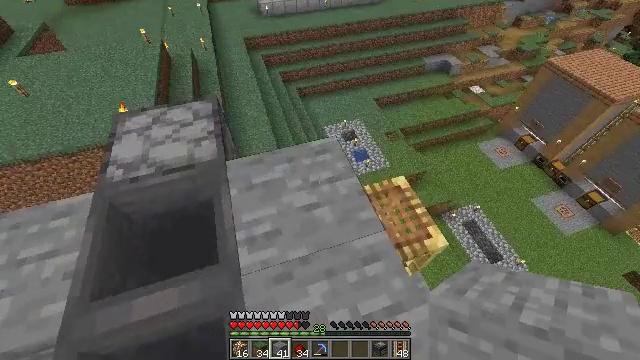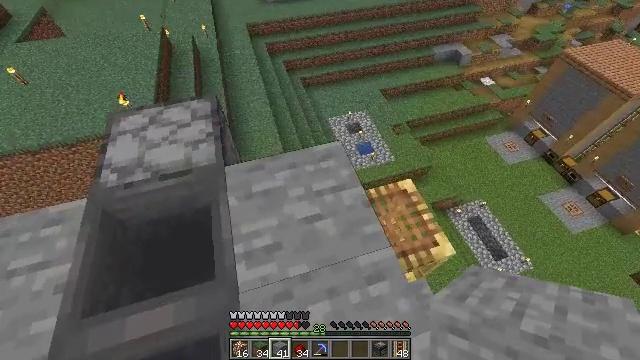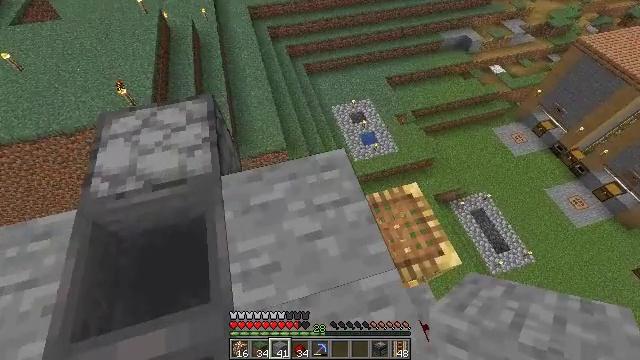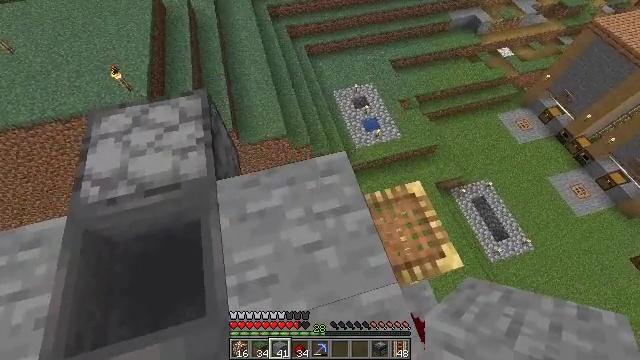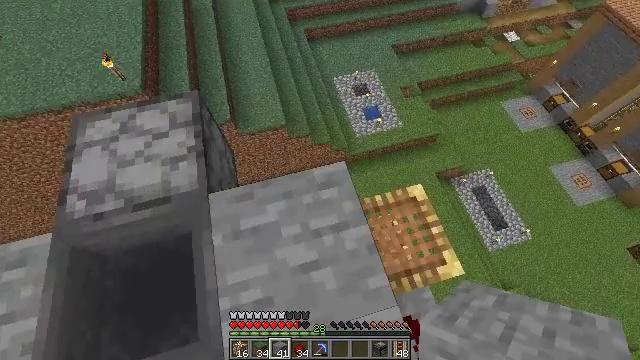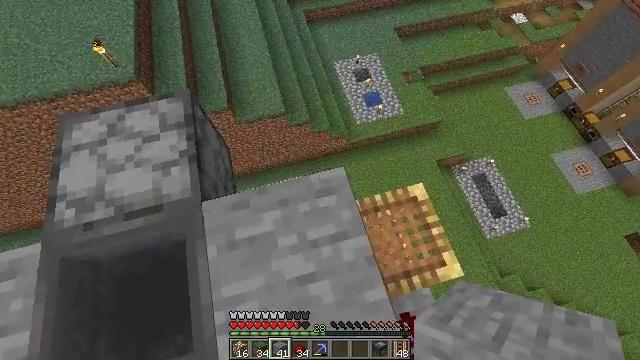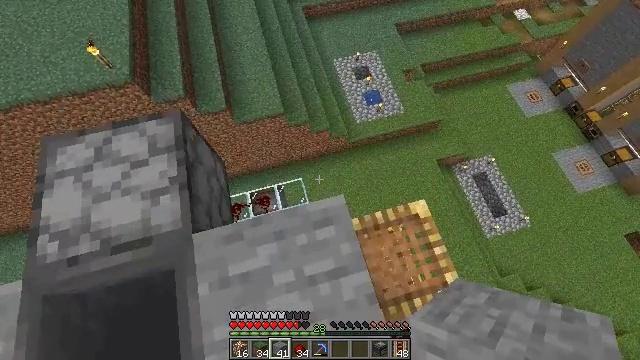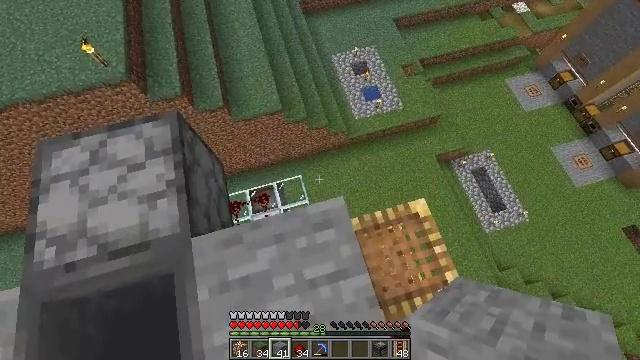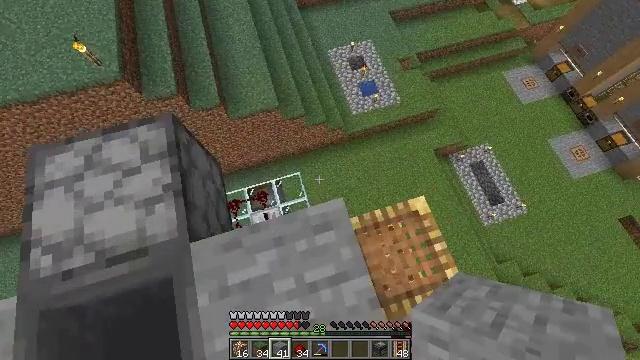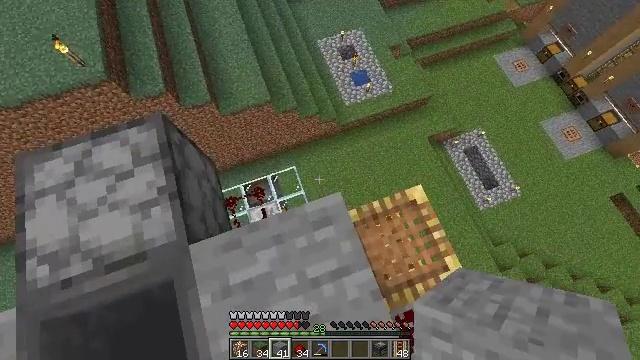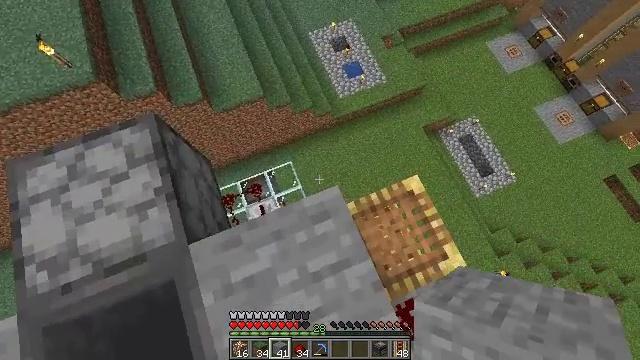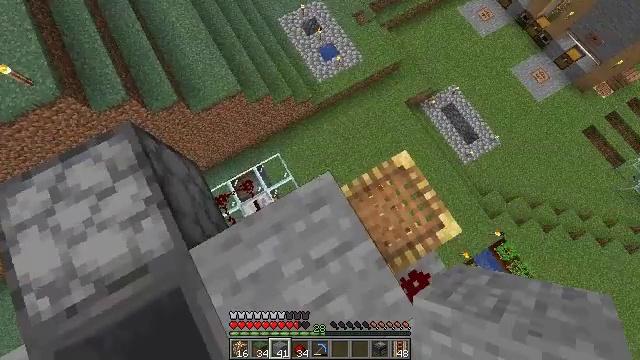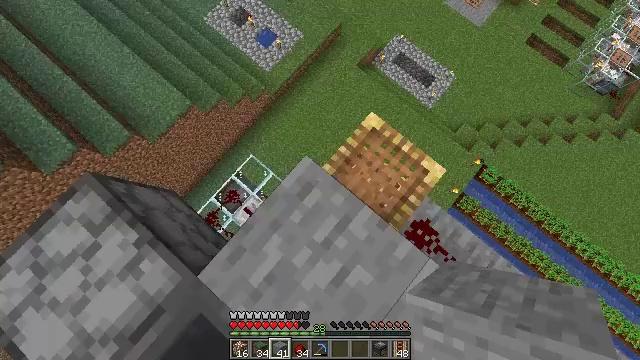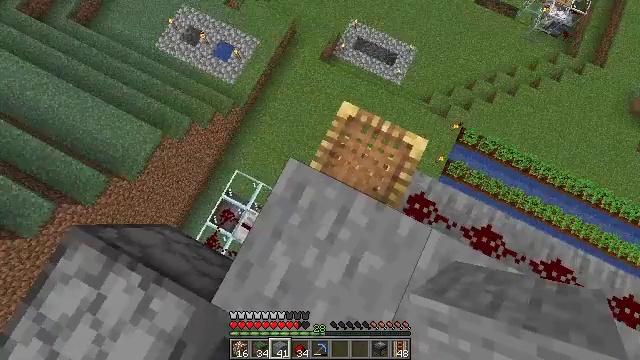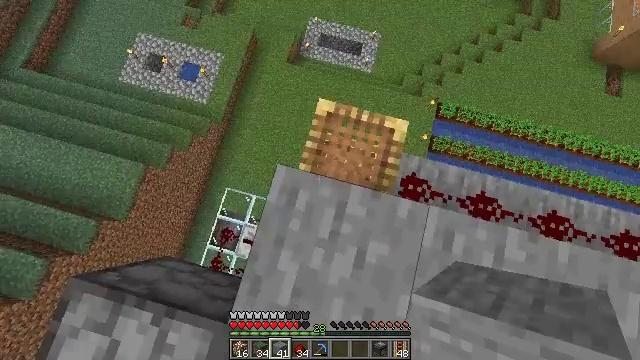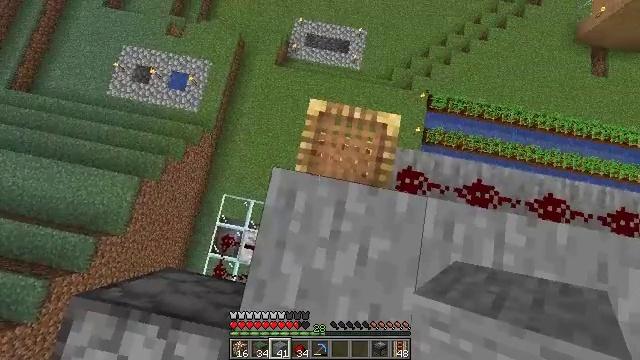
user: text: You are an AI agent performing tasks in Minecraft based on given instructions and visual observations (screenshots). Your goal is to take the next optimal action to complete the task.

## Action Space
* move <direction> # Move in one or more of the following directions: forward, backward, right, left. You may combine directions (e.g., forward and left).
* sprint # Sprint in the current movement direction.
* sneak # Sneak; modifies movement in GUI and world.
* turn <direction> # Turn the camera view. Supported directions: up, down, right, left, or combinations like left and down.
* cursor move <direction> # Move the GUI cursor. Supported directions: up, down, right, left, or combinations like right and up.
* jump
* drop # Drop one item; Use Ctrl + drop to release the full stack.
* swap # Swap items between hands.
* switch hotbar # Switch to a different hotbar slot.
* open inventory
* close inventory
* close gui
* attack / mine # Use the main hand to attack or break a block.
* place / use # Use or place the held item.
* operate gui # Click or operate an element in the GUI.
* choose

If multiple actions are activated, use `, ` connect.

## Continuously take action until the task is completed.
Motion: motion action
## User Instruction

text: Take redstone dust to craft a redstone block.
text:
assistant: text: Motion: move forward, turn left and down
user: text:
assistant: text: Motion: move forward, turn down
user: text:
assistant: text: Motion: move forward, turn down
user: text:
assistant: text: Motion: move forward, turn down
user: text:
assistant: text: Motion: move forward, turn down
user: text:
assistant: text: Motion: turn down
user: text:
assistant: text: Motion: no_op
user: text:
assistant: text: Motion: turn right and down
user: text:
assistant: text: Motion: turn right and down
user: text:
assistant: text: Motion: turn right and down
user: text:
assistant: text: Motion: turn right and down
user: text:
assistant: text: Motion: turn right and down
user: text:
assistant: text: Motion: turn right
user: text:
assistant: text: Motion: turn right
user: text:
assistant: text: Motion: turn right
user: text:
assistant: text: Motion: turn right
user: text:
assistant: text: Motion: move forward, turn right
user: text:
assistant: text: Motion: move forward, turn right
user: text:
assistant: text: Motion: move forward
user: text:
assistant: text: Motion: move forward
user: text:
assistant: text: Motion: turn down
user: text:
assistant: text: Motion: turn down
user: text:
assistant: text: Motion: turn right and down
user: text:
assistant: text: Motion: turn right
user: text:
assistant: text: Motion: no_op
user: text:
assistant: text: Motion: no_op
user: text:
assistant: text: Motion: no_op
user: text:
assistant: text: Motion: no_op
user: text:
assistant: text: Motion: sneak, turn right
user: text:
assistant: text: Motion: sneak